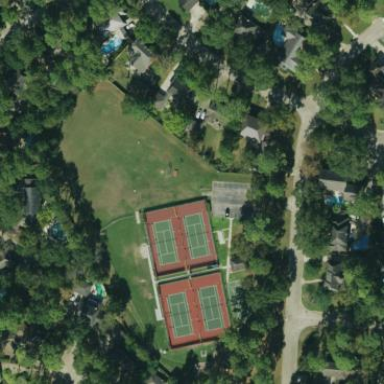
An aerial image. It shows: Tennis court in leisure pitch.